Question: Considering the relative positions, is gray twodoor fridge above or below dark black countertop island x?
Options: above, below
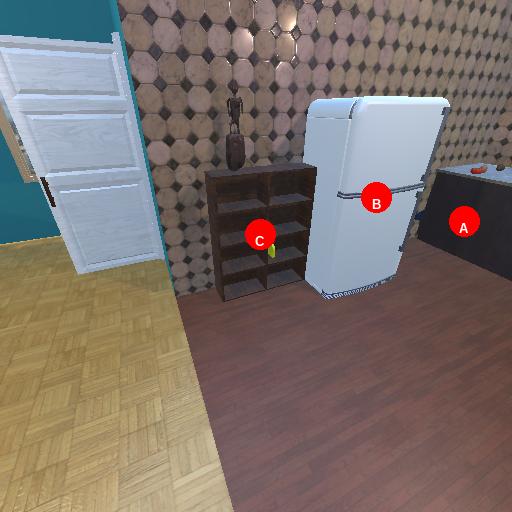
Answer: above